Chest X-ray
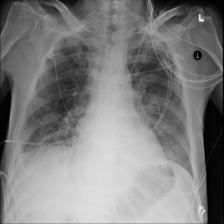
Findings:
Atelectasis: negative
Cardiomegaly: negative
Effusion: positive
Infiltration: positive
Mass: negative
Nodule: negative
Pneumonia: negative
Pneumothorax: negative
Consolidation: negative
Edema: negative
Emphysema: negative
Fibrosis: negative
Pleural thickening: negative
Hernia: negative